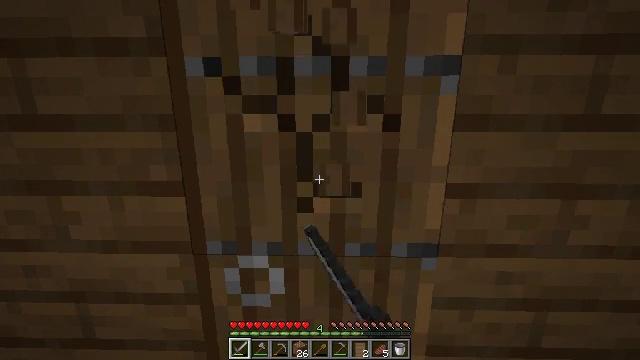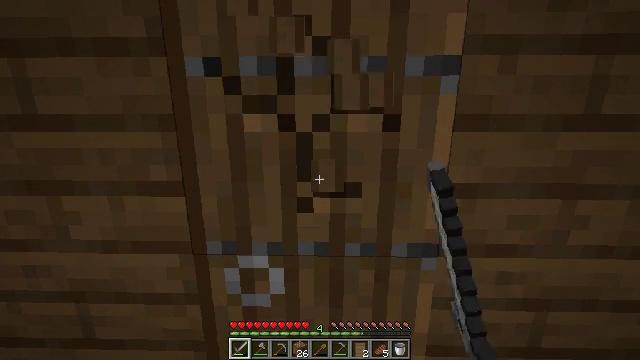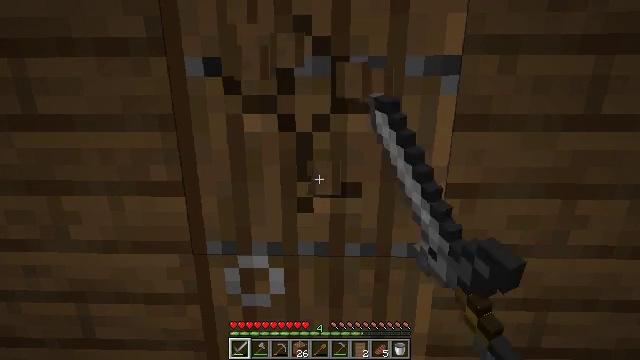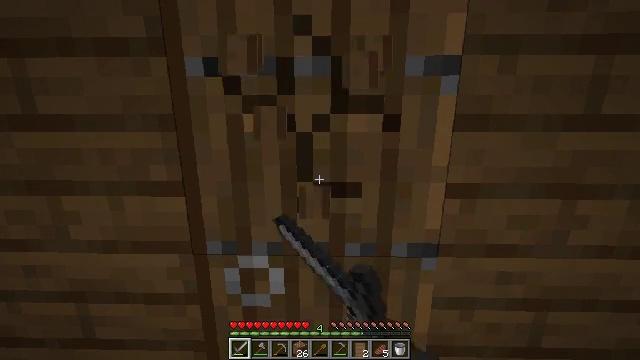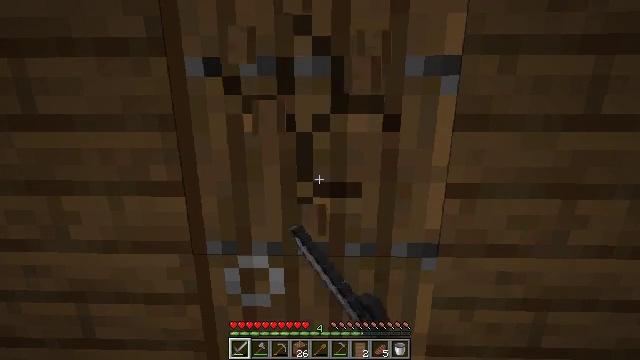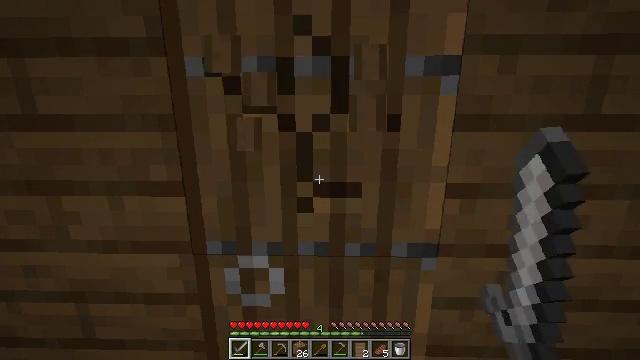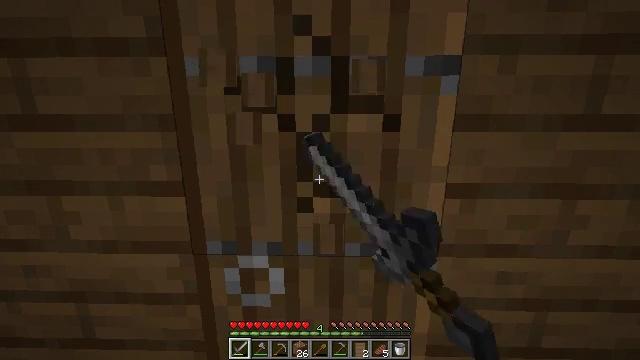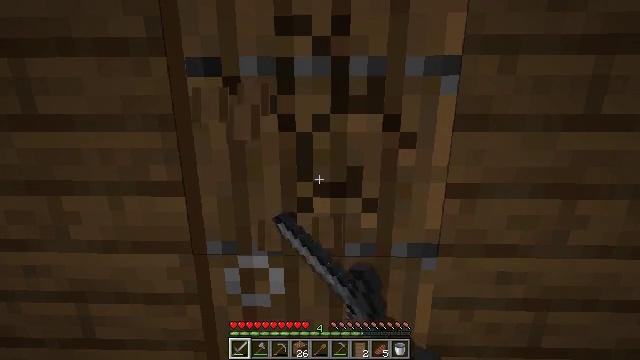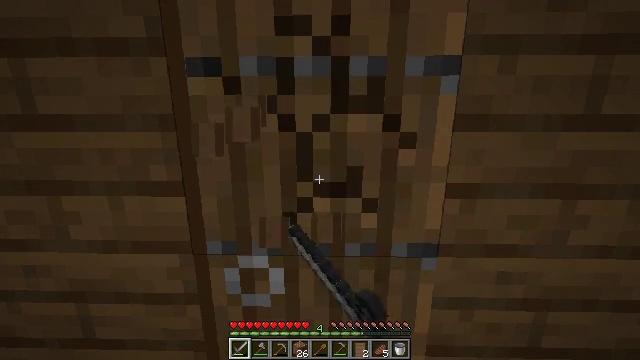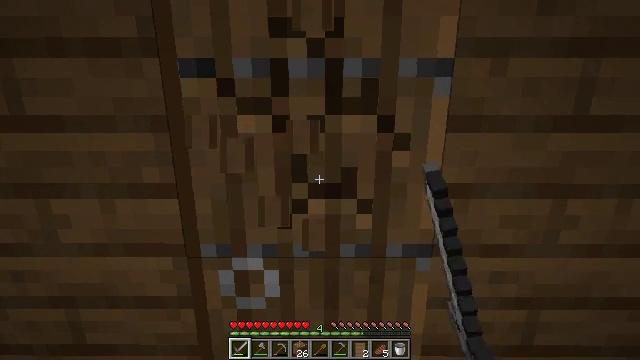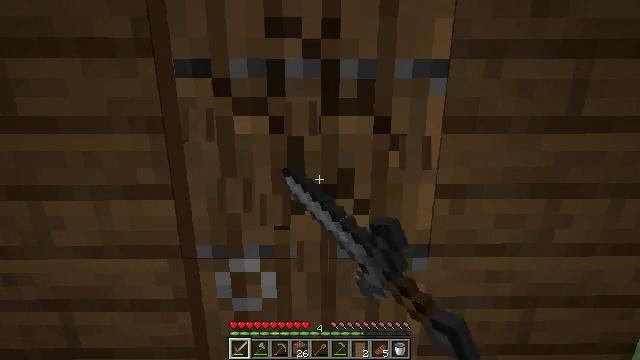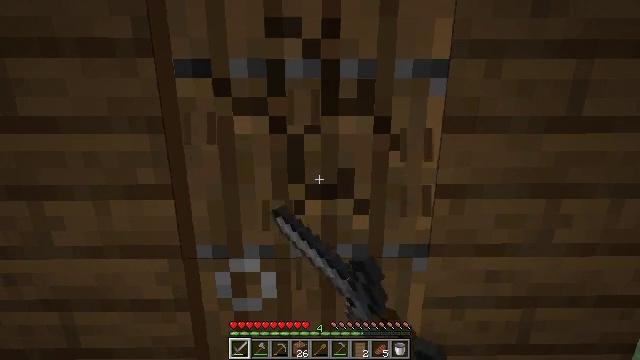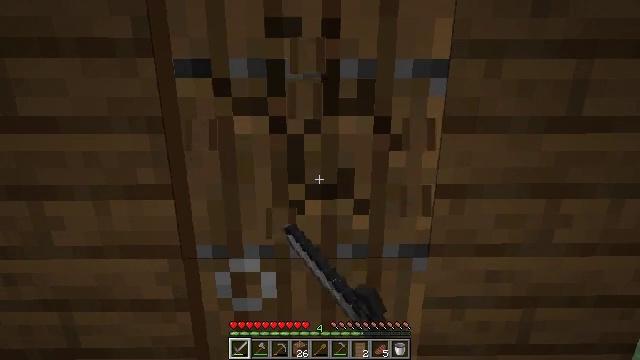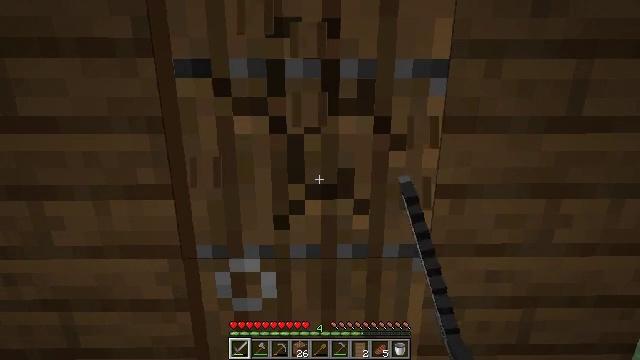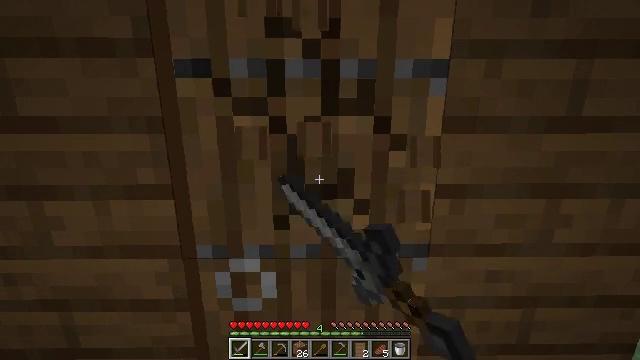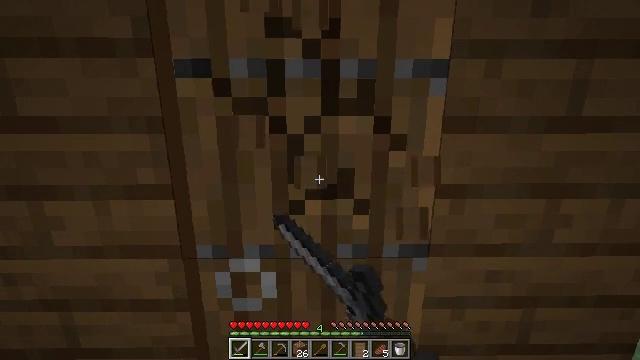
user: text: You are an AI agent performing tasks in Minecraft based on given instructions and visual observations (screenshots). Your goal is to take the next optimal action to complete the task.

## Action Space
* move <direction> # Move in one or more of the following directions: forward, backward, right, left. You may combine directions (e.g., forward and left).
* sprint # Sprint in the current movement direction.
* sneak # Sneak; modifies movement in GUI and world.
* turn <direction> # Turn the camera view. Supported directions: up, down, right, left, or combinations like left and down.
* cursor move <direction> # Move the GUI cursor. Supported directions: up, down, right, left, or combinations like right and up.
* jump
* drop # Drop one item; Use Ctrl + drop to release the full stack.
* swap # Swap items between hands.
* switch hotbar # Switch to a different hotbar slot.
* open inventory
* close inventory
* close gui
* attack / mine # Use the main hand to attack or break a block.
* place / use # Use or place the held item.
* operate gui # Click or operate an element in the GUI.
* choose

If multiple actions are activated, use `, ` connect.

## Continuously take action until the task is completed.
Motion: motion action
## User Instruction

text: Mine the spruce door to collect it.
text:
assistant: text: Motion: attack / mine
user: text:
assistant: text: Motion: attack / mine
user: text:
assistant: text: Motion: attack / mine
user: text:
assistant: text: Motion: attack / mine
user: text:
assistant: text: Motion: attack / mine
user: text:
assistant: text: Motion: attack / mine
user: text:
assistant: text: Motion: attack / mine
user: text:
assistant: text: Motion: attack / mine
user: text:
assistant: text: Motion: turn right, attack / mine
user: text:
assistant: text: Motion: attack / mine
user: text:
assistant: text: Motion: attack / mine
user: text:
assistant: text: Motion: attack / mine
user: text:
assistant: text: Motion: attack / mine
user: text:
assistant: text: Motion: attack / mine
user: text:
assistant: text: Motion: attack / mine
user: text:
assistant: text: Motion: attack / mine
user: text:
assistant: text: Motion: attack / mine
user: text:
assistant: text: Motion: attack / mine
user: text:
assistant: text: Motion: attack / mine
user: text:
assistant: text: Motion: attack / mine
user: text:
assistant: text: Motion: attack / mine
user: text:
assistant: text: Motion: attack / mine
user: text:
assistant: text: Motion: attack / mine
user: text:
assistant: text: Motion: attack / mine
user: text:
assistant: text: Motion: attack / mine
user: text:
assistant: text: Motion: attack / mine
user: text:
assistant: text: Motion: attack / mine
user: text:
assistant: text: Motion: attack / mine
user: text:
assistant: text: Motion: attack / mine
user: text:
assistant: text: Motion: attack / mine